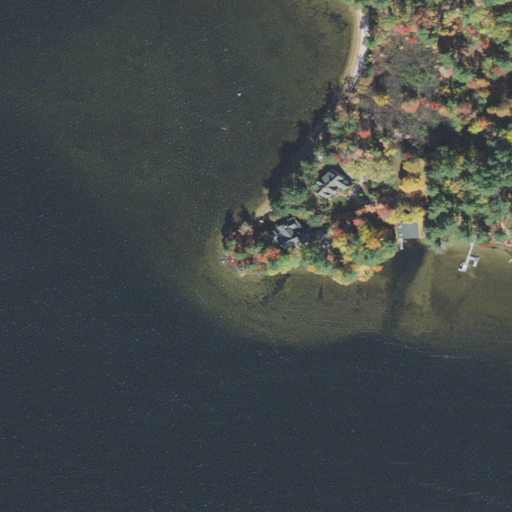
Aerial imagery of cape in New Hampshire named Elkins Point containing open water, evergreen forest, mixed forest, woody wetlands, low intensity development, and open development